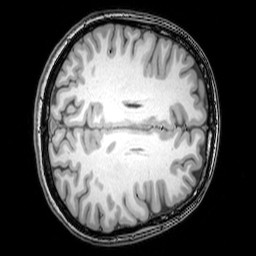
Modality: T1w
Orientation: axial
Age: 22
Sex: female
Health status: healthy
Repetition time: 0.081 s
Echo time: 0.037 s